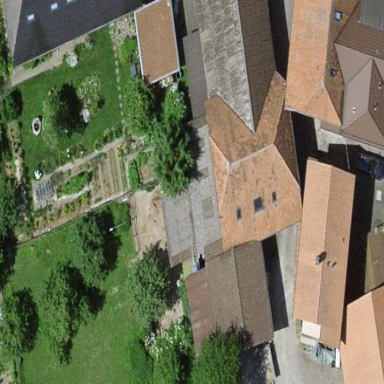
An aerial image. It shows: Barn.